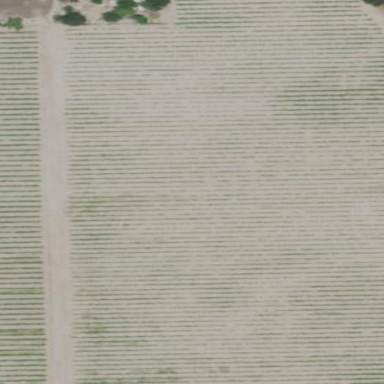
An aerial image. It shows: Beautiful vineyard in the countryside.